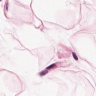
Metastatic tissue present: no